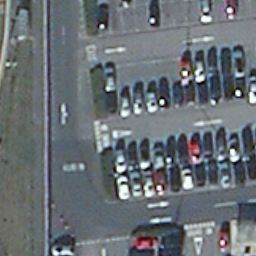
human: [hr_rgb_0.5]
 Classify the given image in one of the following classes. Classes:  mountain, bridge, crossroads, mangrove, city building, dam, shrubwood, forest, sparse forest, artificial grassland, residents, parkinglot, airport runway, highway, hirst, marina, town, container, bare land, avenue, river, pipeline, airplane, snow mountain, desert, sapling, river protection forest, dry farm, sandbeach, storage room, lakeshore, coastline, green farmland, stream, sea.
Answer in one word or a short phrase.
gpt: parkinglot